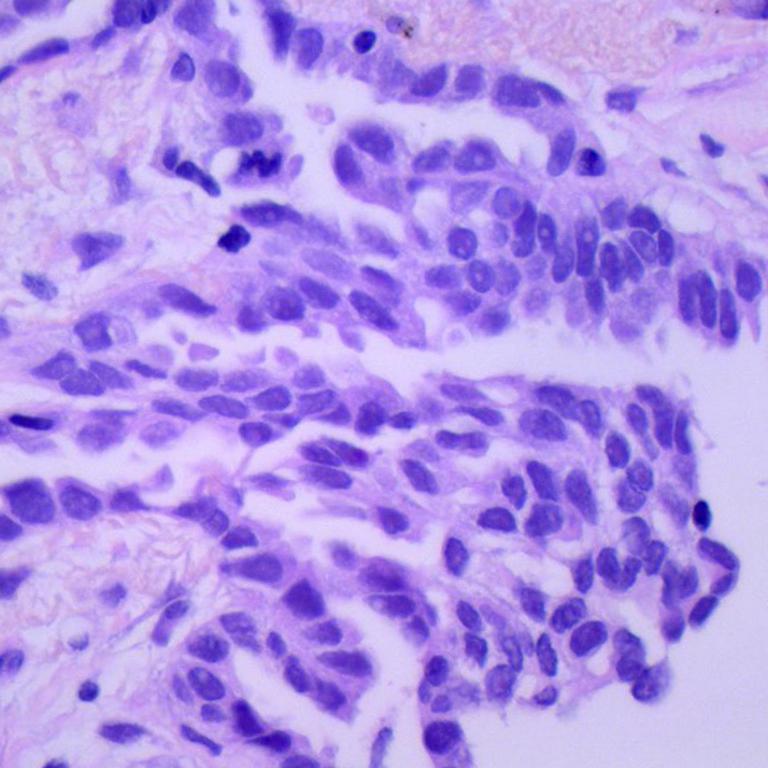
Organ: lung
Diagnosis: adenocarcinomas